Interaction volume radius: 10 \u00c5
Interaction volume height: 10 \u00c5
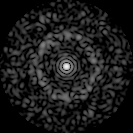
Disorder parameter: 0.8527